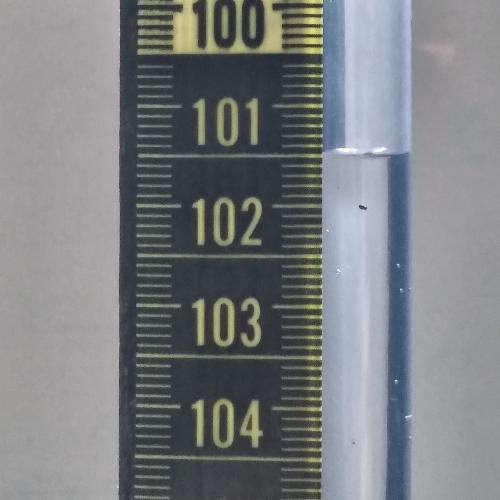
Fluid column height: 101.5 cm